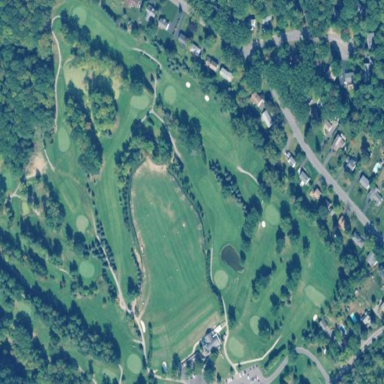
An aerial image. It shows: Golf course on recreation ground.